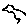
Label: bird